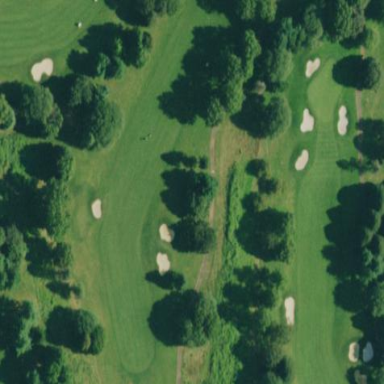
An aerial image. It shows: Grassy area designated as golf fairway.